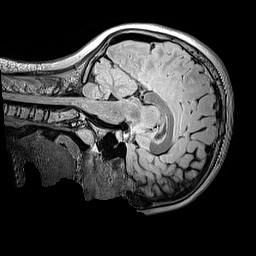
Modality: FLAIR
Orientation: sagittal
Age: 11
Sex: female
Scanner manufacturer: siemens
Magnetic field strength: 3 T
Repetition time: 5 s
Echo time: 0.388 s